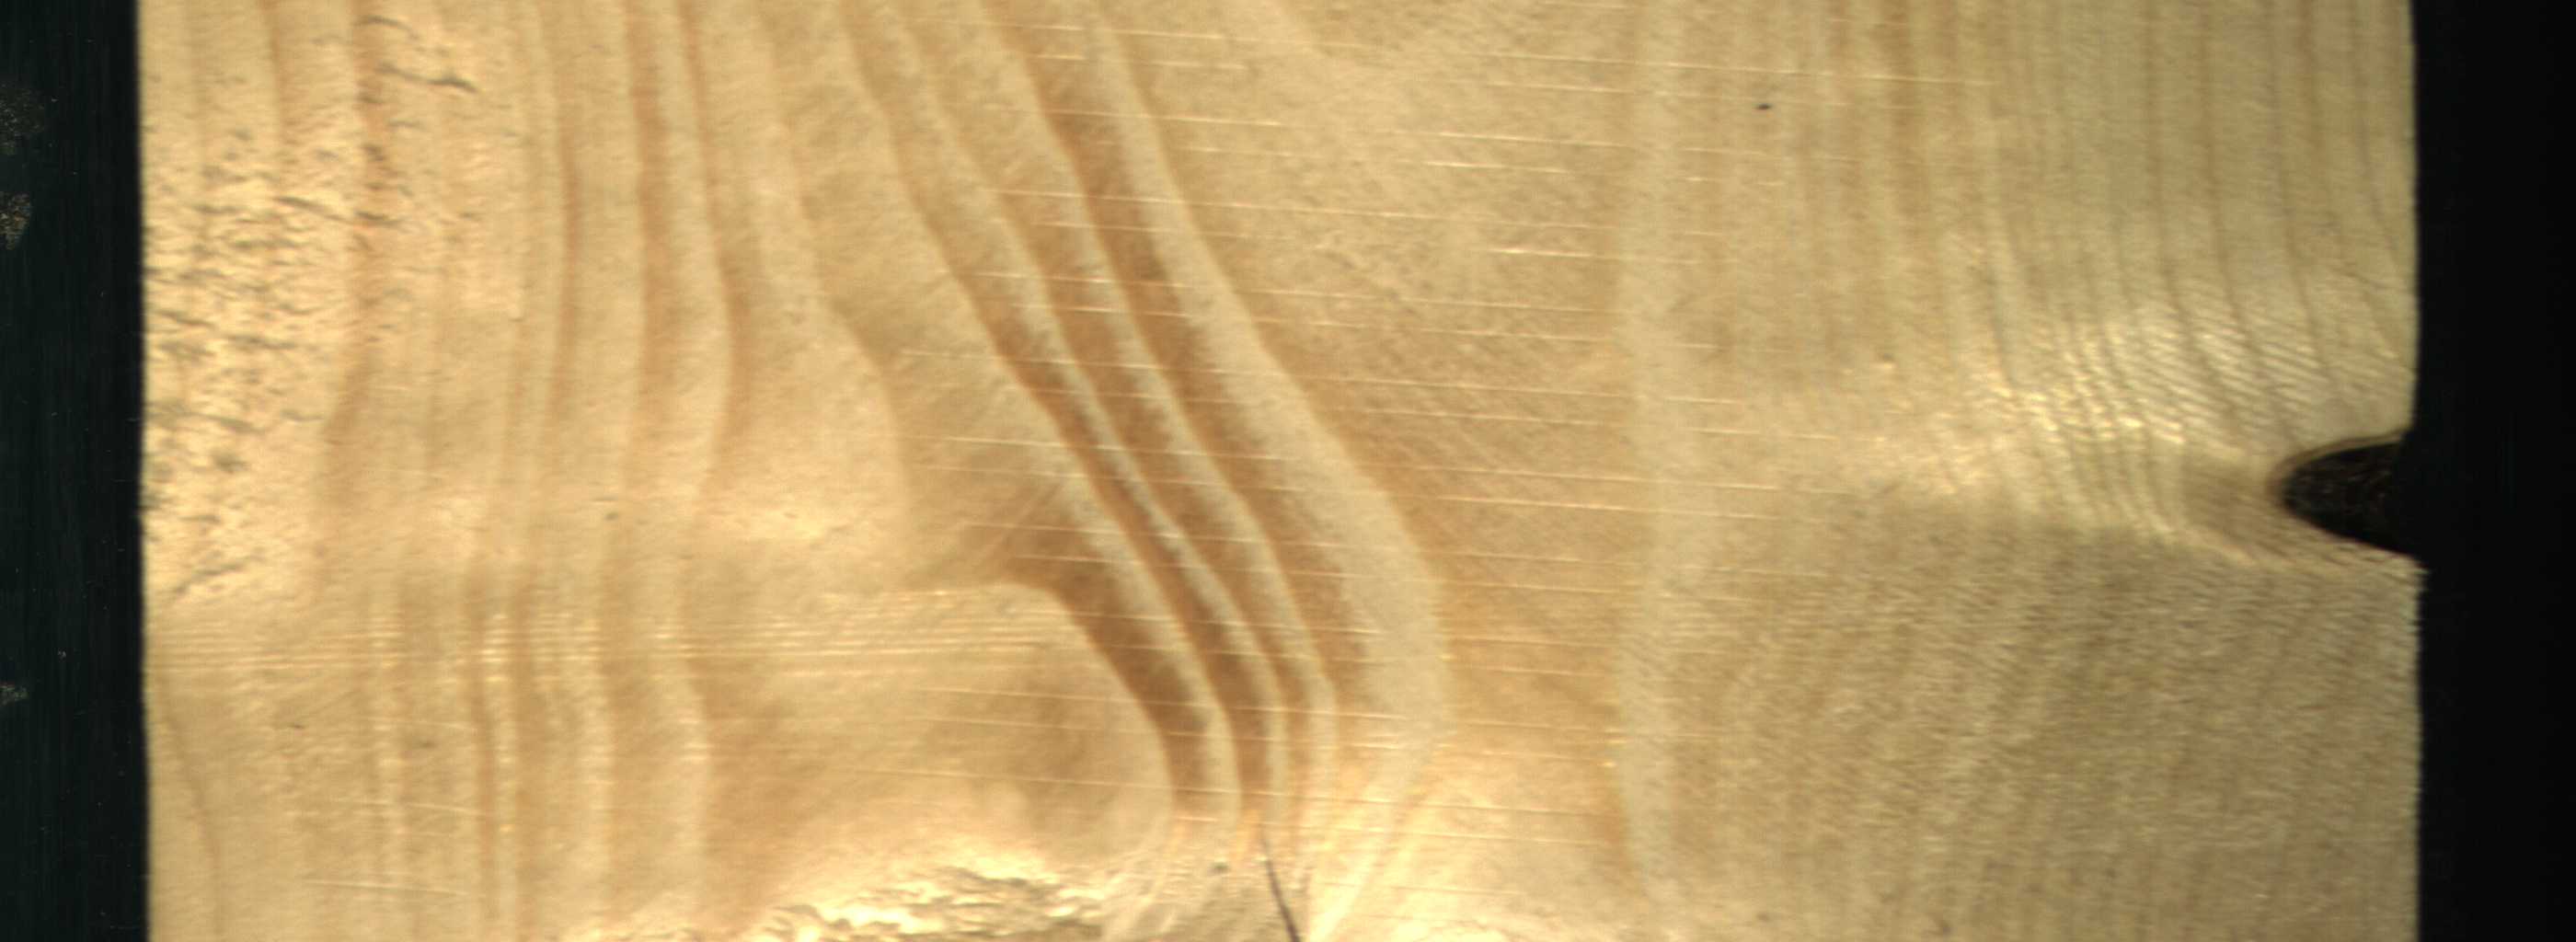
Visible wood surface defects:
Crack
Knot_missing